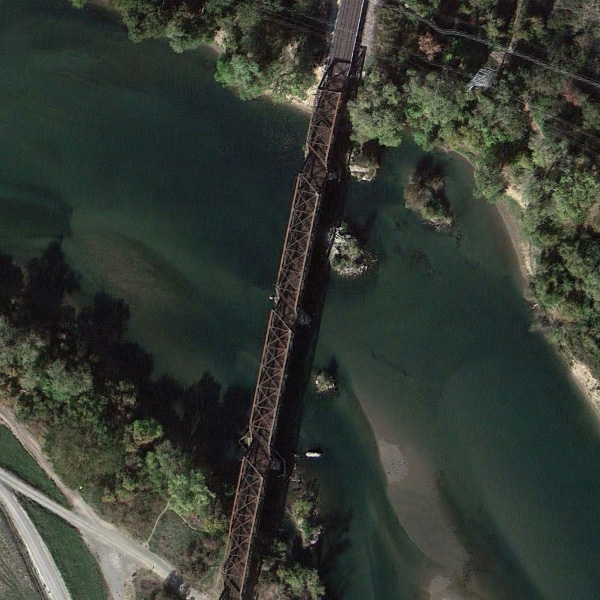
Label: Bridge